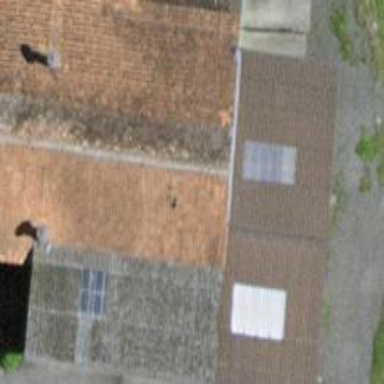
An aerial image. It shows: Rural barn.